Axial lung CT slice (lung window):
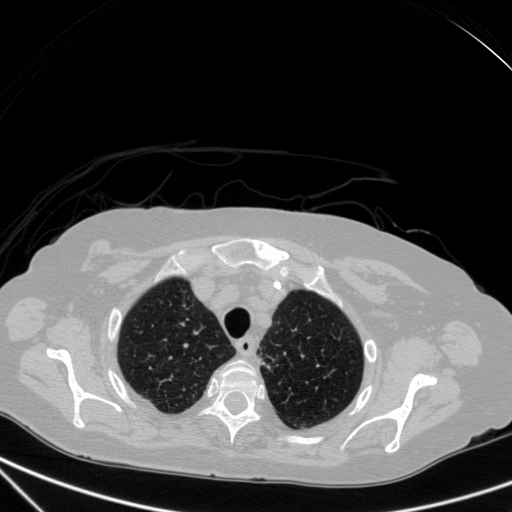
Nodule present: no